Chest X-ray. View position: AP
Patient age: 66
Patient sex: M
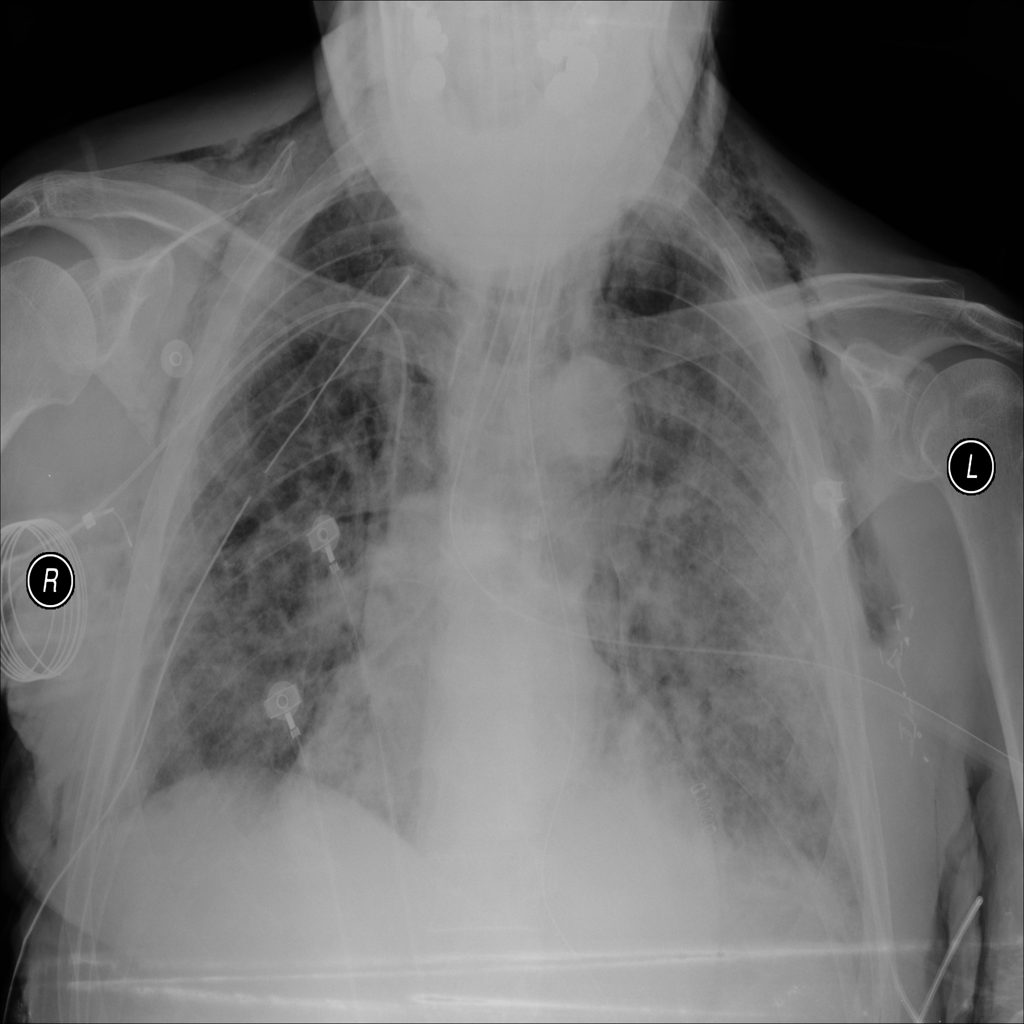
Finding: Pneumothorax